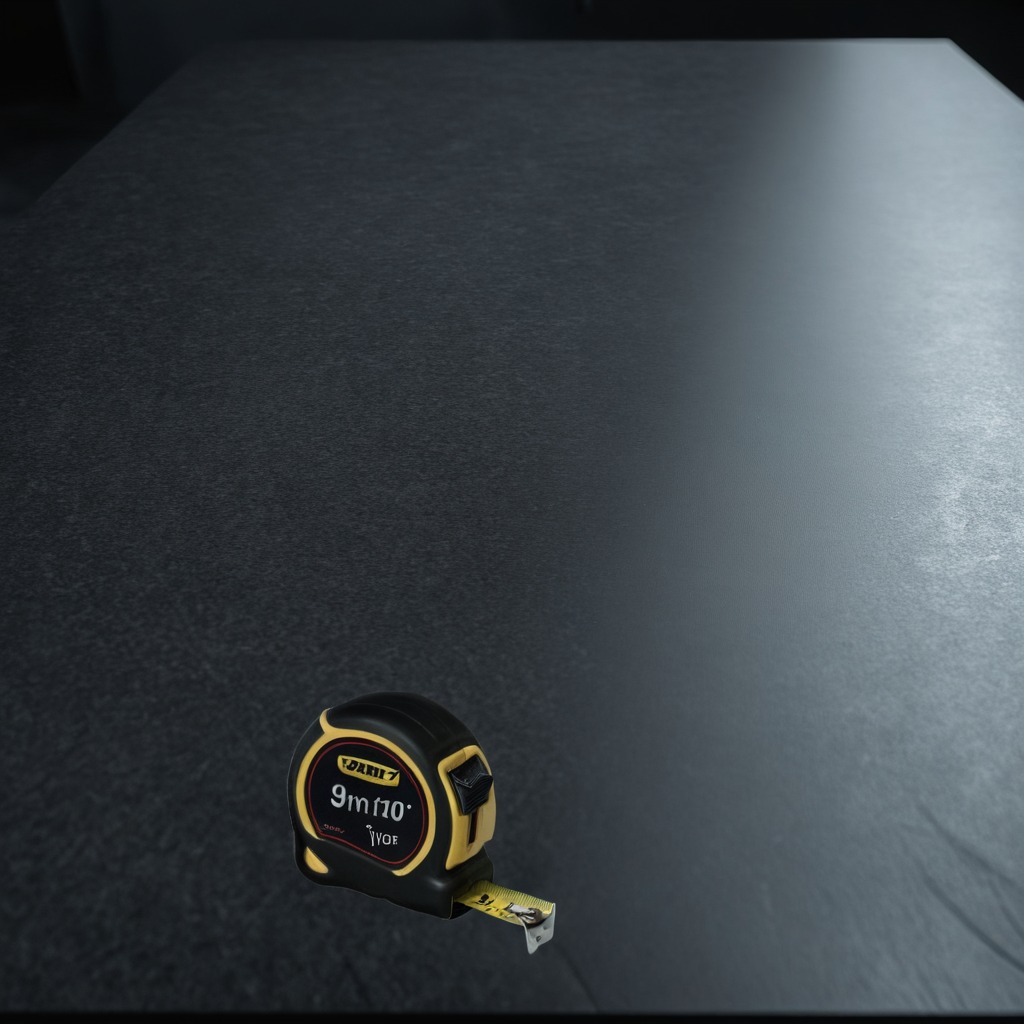
A measuring tape is lying on the clean granite table inside a workshop at night dim ambient light soft shadows worn but